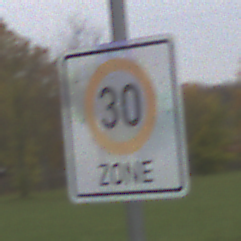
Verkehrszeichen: BeginnZone30
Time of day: Midday
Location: Outdoor (Suburban)
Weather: Overcast
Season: NotSpecified
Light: Natural